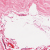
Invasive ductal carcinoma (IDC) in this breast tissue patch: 0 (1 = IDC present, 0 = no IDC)